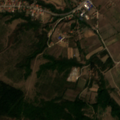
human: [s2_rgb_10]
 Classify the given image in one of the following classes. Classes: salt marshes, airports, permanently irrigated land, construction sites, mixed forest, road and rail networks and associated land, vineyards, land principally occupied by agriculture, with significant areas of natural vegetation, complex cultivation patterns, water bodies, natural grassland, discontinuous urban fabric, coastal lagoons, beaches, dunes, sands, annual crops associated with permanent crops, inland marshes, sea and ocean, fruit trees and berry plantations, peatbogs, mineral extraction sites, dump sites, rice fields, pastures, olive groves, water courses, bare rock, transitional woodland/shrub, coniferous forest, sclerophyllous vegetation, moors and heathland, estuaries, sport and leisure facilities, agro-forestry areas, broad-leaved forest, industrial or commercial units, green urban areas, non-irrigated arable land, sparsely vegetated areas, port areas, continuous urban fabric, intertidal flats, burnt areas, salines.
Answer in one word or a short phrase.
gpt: discontinuous urban fabric, fruit trees and berry plantations, pastures, complex cultivation patterns, land principally occupied by agriculture, with significant areas of natural vegetation, mixed forest, transitional woodland/shrub, water bodies